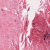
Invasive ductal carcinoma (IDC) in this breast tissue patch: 0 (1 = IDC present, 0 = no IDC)